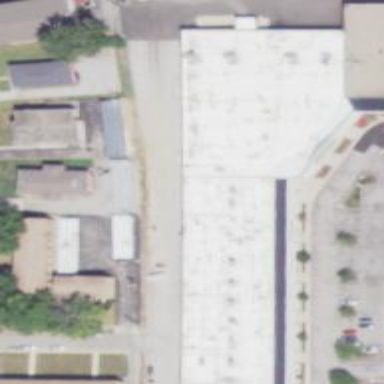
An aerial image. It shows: Building that houses furniture shop.